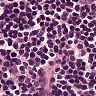
Metastatic tissue present: no